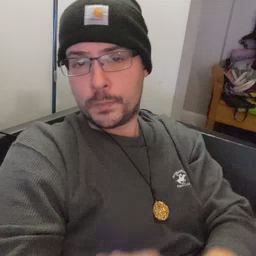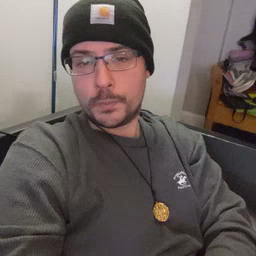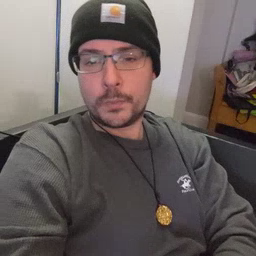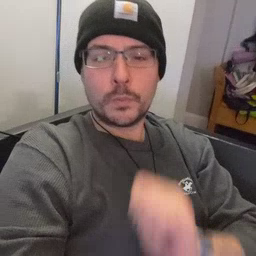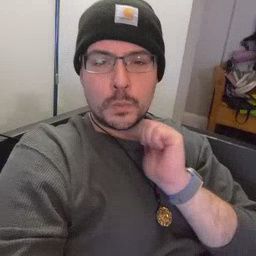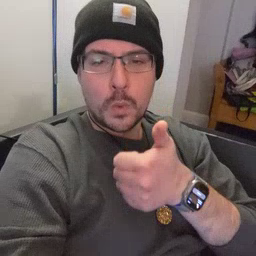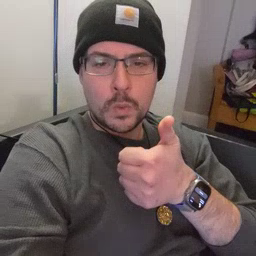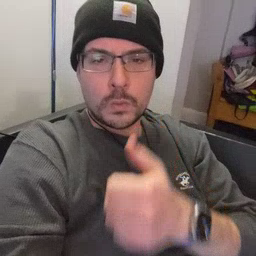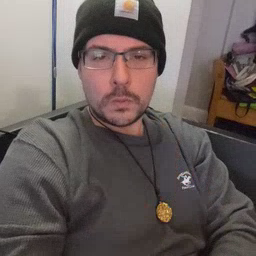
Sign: tomorrow